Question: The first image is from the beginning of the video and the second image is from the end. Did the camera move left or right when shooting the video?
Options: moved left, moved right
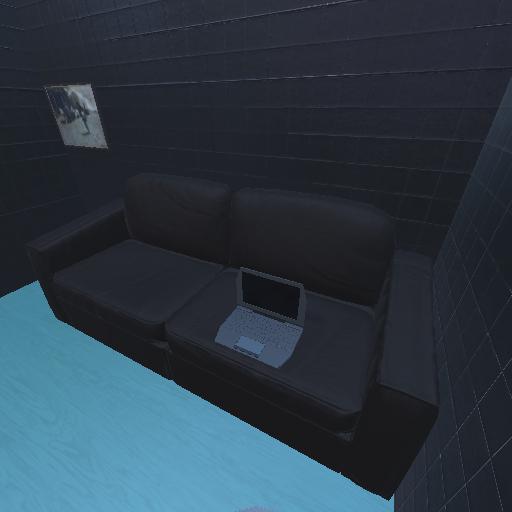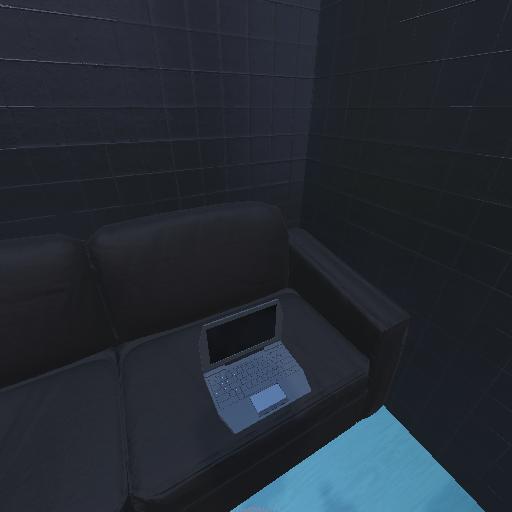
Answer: moved left